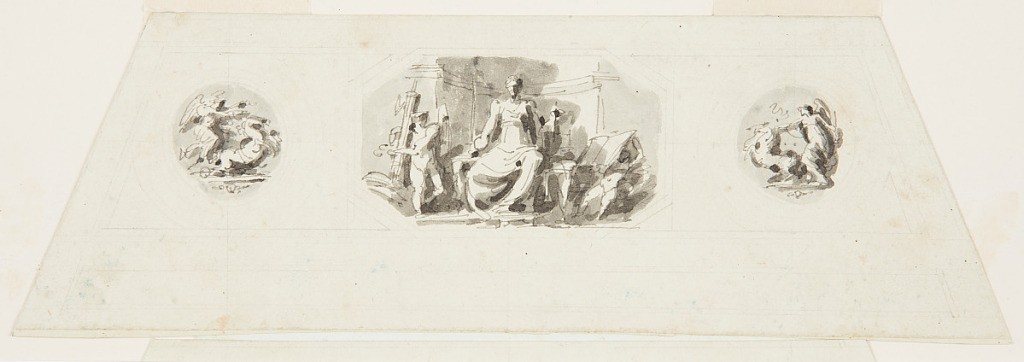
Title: Vaulted Panel Design, Allegory of Justice, Palazzo Quirinale, Rome, Italy
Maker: Felice Giani, Italian, 1758–1823
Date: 1812
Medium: Pen and dark gray ink, brush and gray wash, black chalk on light green wove paper
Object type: Drawing
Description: Panel of trapezoidal ceiling vault with horizontal octagon of figure of Justice sitting between putto with faces and putto with book, flanked by tondi of Victories in chariots.